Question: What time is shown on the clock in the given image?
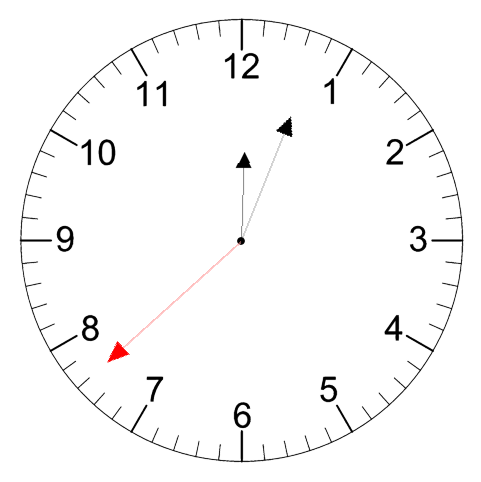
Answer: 12:03:38